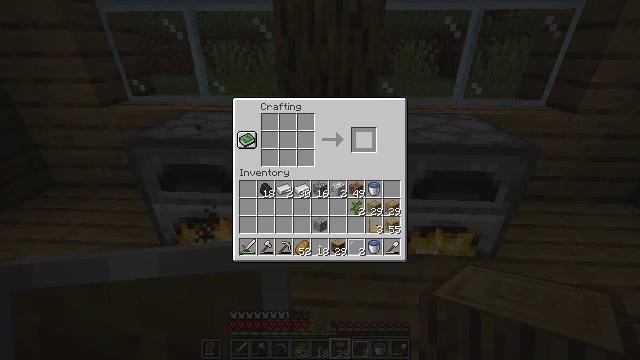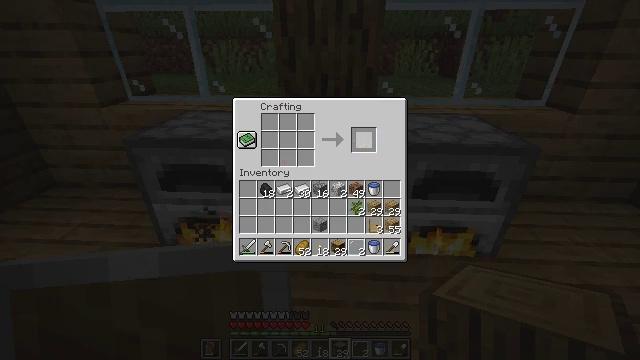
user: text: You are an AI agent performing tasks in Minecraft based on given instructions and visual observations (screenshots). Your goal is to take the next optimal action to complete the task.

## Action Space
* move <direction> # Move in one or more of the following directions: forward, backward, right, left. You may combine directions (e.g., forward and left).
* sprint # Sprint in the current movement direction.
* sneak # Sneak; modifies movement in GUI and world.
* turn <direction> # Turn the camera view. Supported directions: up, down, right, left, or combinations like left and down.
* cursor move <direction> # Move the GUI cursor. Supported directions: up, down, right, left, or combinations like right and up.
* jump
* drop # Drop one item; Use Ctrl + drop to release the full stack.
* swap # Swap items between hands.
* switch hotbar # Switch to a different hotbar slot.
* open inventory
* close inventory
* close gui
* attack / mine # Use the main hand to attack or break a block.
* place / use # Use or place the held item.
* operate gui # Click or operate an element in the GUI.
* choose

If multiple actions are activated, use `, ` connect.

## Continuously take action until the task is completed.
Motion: motion action
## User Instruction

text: Combine planks in the crafting table to create an oak door.
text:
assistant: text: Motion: sneak
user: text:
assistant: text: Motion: sneak